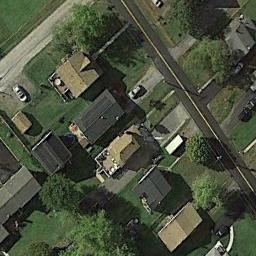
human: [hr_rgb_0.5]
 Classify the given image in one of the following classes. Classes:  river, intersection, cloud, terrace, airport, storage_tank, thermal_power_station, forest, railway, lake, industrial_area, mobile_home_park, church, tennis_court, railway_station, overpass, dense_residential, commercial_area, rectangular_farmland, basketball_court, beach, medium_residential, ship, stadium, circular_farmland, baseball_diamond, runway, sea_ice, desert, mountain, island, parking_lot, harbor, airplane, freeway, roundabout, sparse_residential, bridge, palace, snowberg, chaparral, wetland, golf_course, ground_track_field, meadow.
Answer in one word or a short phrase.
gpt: medium_residential